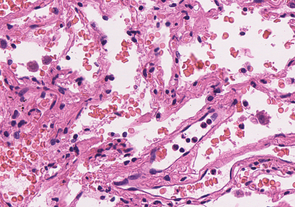
Tumor epithelial tissue: no
Tumor-associated stroma tissue: no
Normal tissue: yes